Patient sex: M
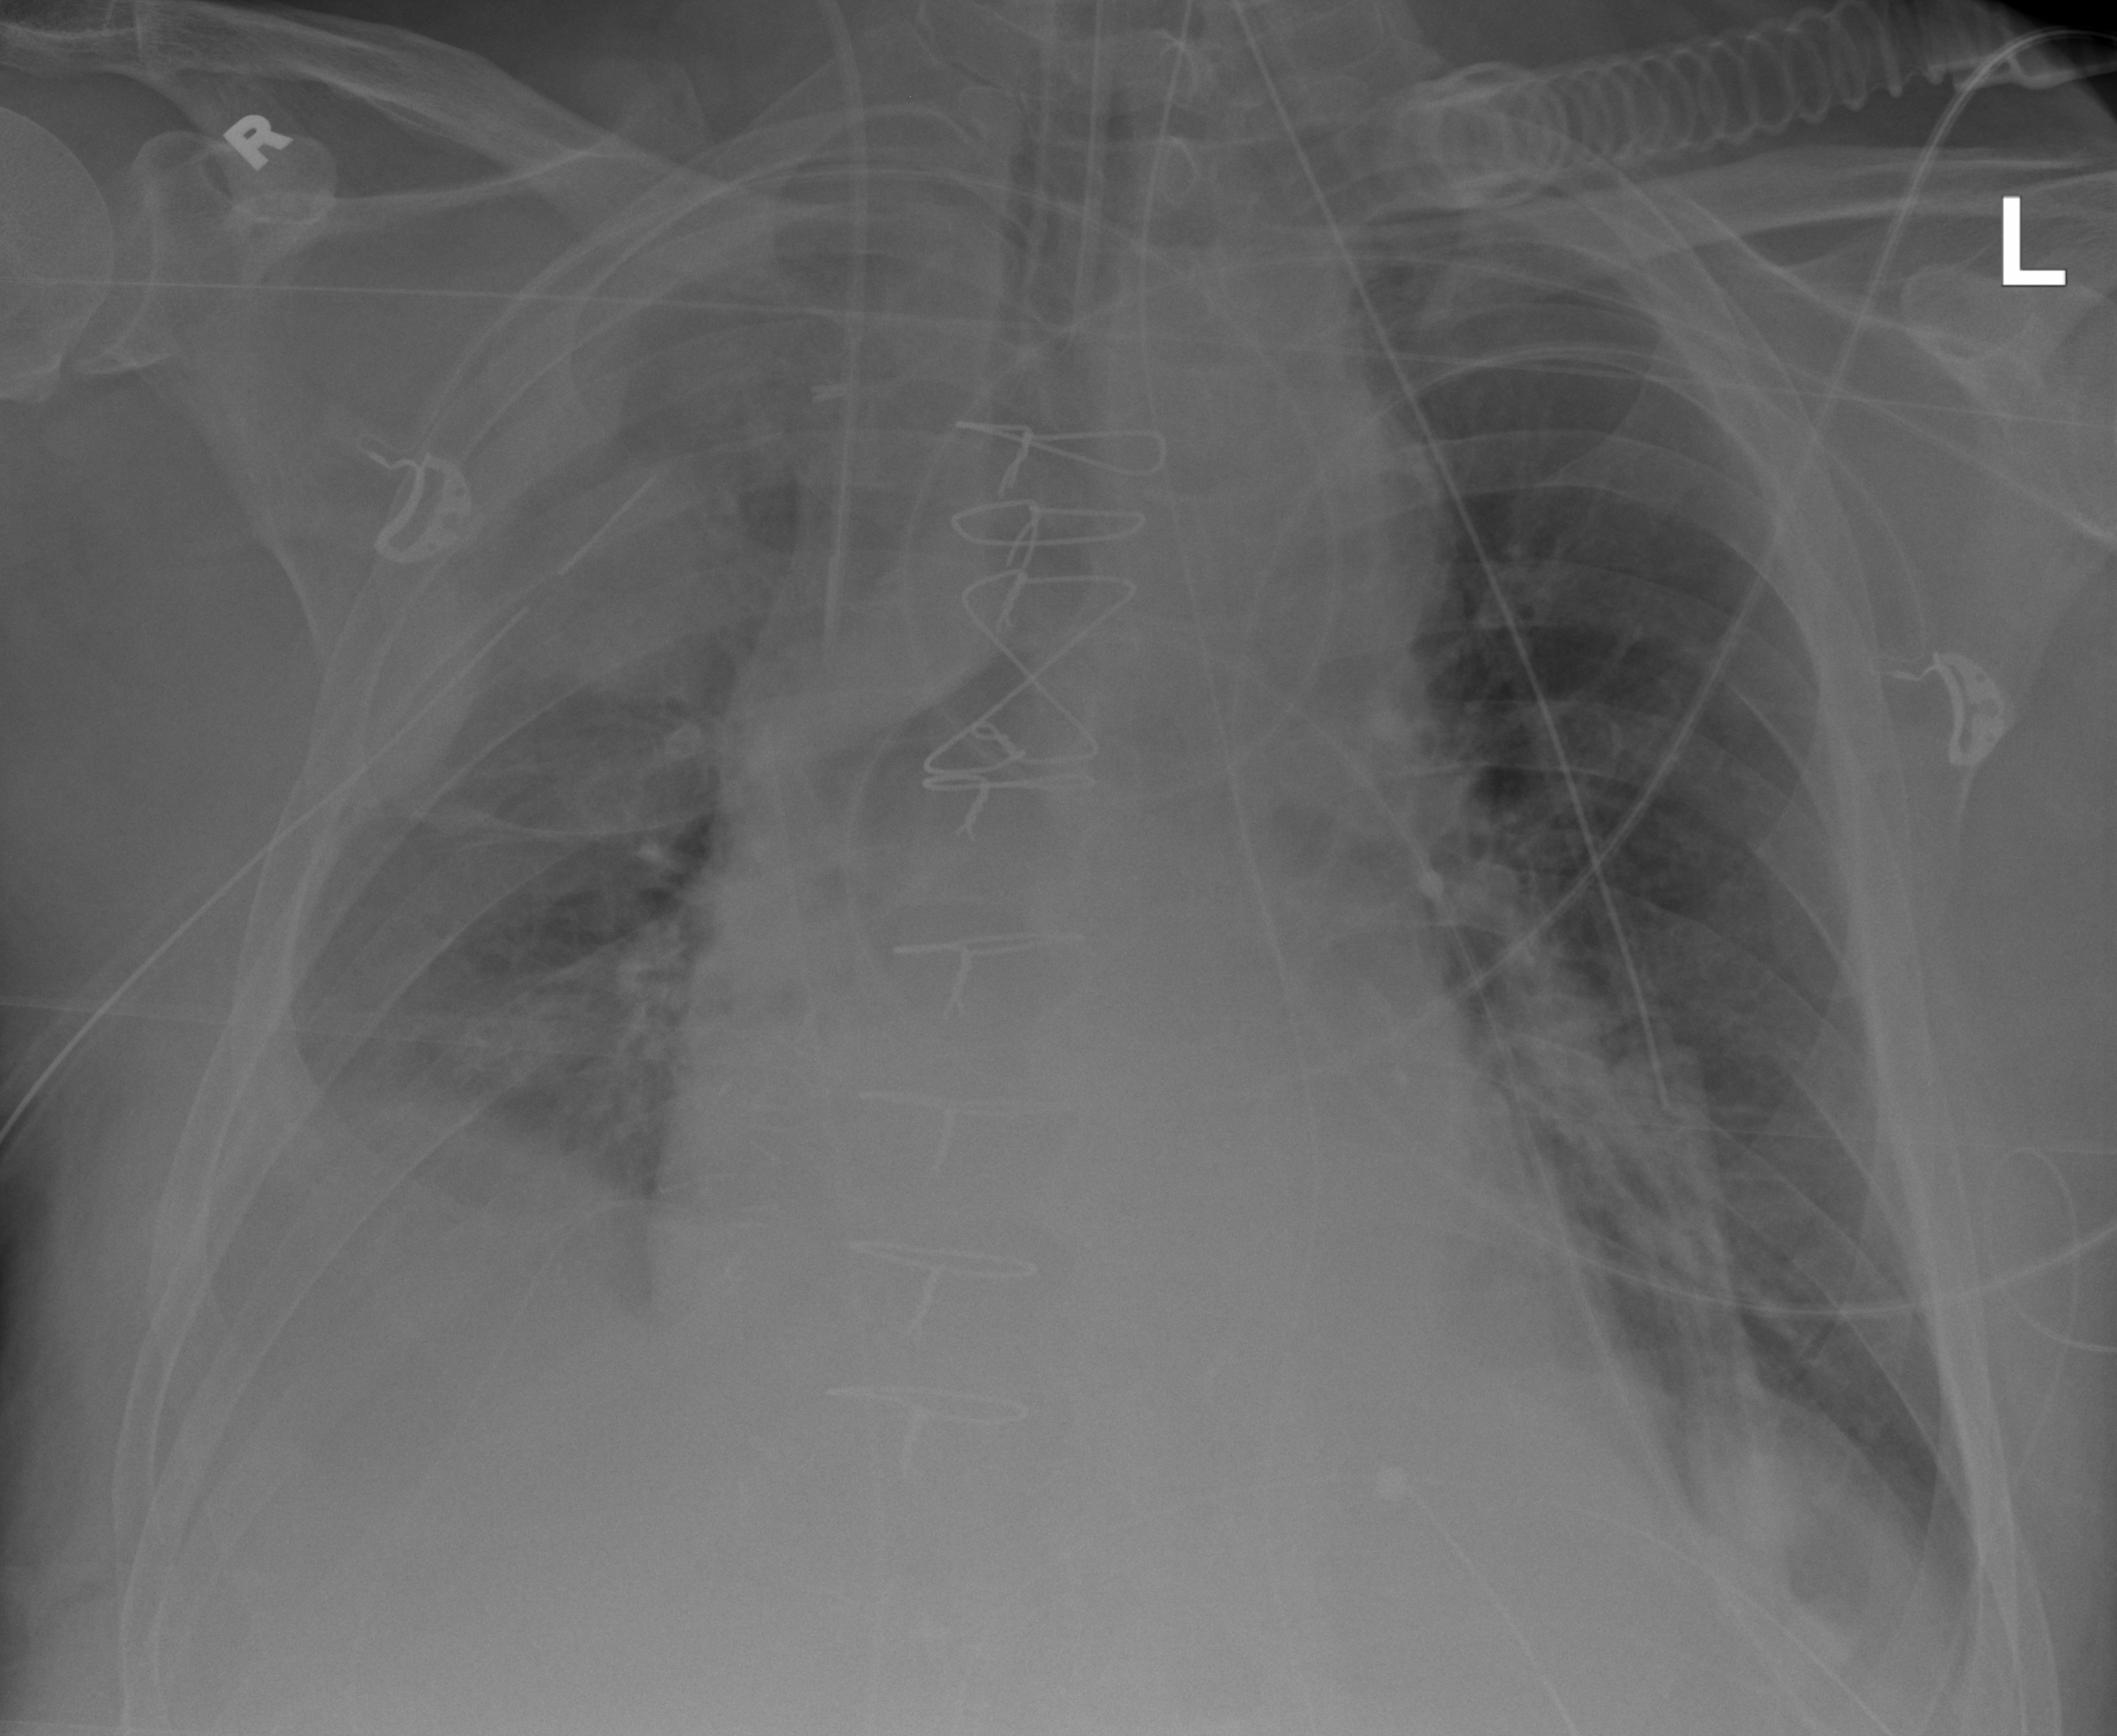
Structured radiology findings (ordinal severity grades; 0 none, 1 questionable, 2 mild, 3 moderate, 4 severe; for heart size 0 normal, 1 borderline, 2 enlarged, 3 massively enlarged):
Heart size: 2
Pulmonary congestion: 2
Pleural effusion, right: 3
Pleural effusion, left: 2
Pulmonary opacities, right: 2
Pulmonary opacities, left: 0
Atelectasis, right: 3
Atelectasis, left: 2